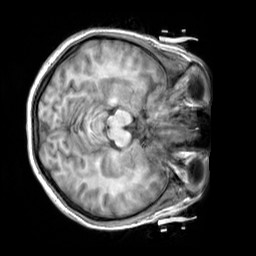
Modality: T1w
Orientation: axial
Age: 24
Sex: female
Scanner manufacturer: siemens
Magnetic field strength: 3 T
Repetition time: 2.3 s
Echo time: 0.00303 s